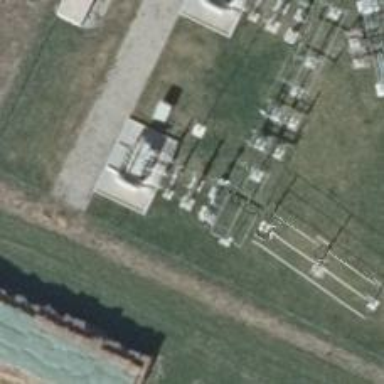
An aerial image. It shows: Three power lines with cables.